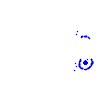
Particle: electron